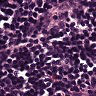
Metastatic tissue present: no